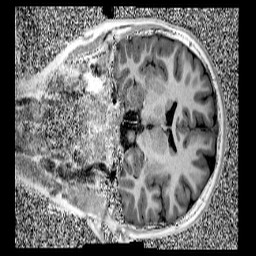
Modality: UNIT1
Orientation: coronal
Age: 11
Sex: male
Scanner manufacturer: siemens
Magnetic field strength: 3 T
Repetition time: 4 s
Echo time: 0.00299 s